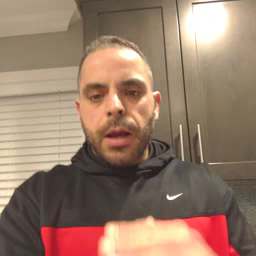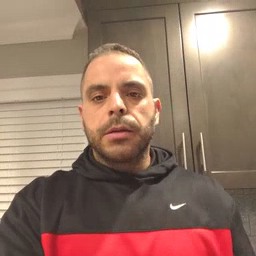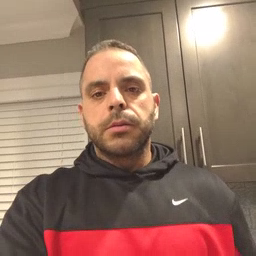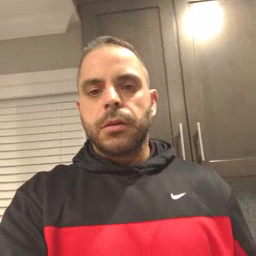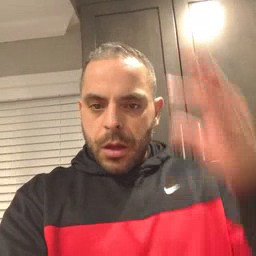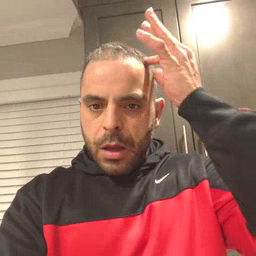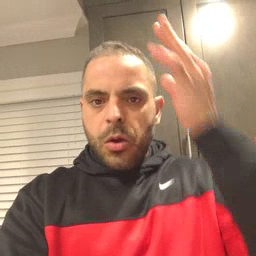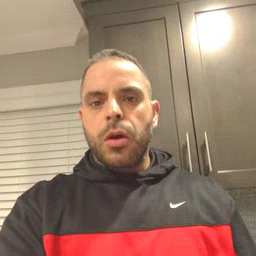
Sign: hair